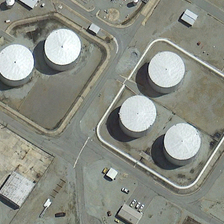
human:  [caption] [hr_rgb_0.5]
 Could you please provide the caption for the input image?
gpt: it is brown land and path, white buildings and piping .

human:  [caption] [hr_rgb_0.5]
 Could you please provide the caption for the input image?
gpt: three large storage tanks are surrounded by square white tubes and other two storage tanks are surrounded by an almost square tubes .

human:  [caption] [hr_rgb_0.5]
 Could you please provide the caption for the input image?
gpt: three large storage tanks are surrounded by square white tubes and other two storage tanks are surrounded by an almost square tubes .

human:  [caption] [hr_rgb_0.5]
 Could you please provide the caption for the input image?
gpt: there are buildings, piping path and land .

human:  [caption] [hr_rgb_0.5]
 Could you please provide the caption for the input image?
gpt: there are buildings, piping path and land .